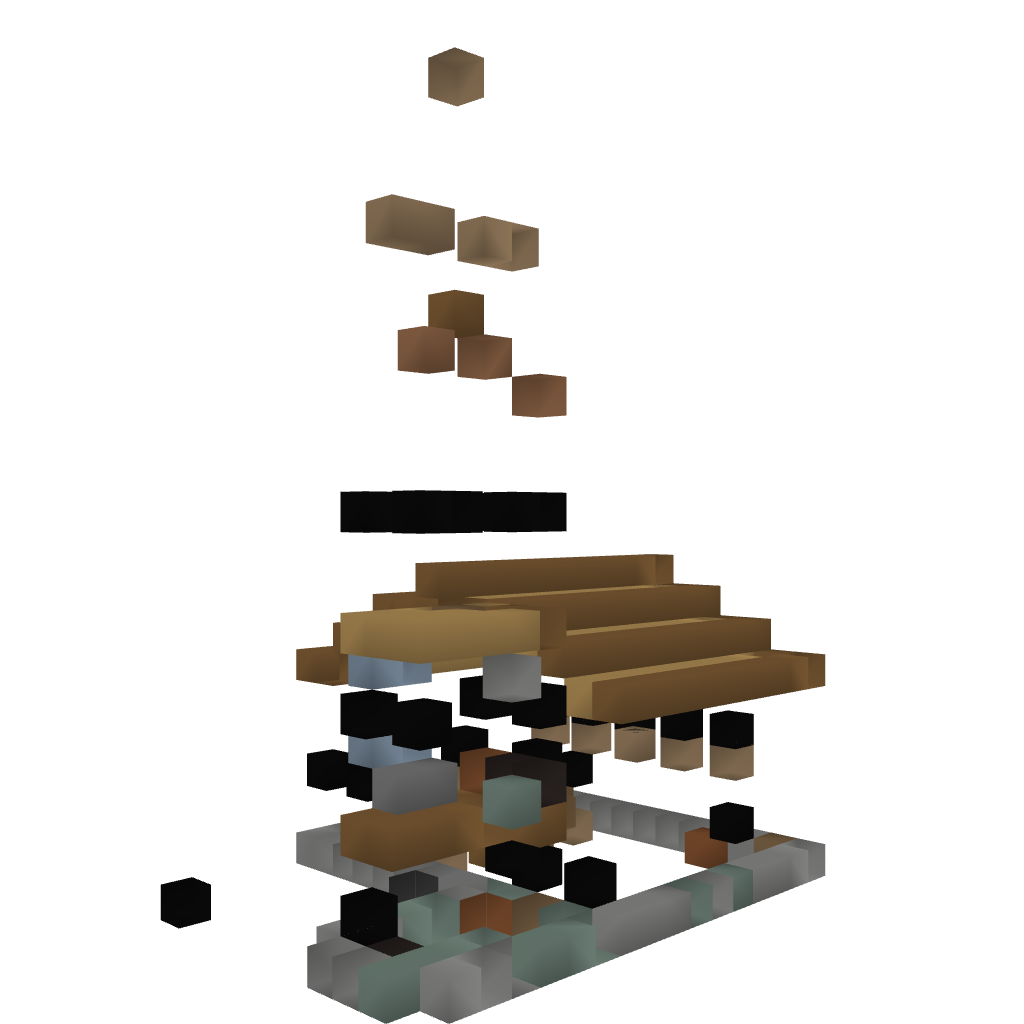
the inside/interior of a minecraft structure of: minecraft vanilla Church plus